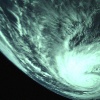
Label: cloud